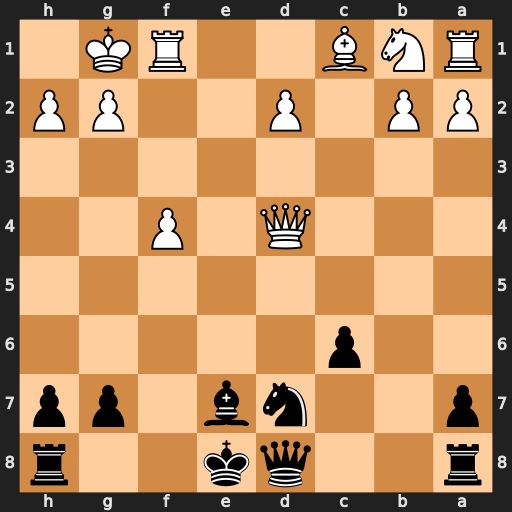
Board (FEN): r2qk2r/p2nb1pp/2p5/8/3Q1P2/8/PP1P2PP/RNB2RK1
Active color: b
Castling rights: kq
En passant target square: -
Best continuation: Bc5 Qe3+ Bxe3+